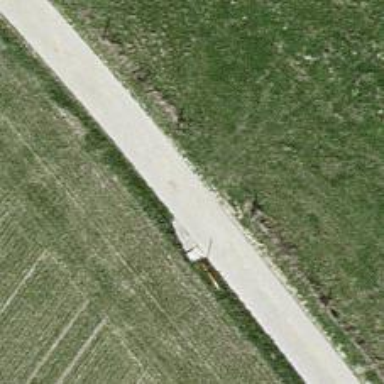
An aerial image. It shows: Well-maintained track road with grade 1 tracktype.